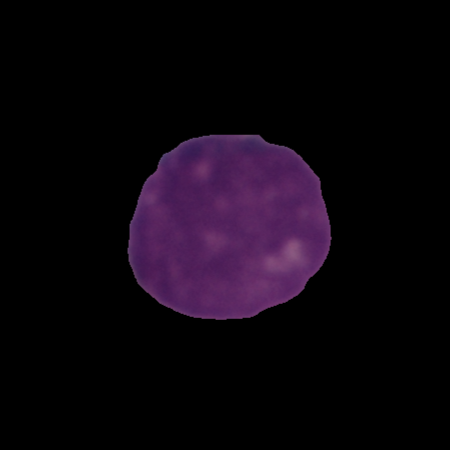
Label: cancer